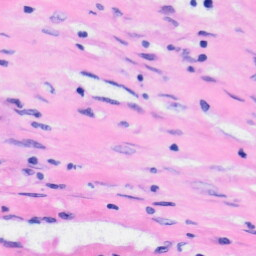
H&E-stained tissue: Liver